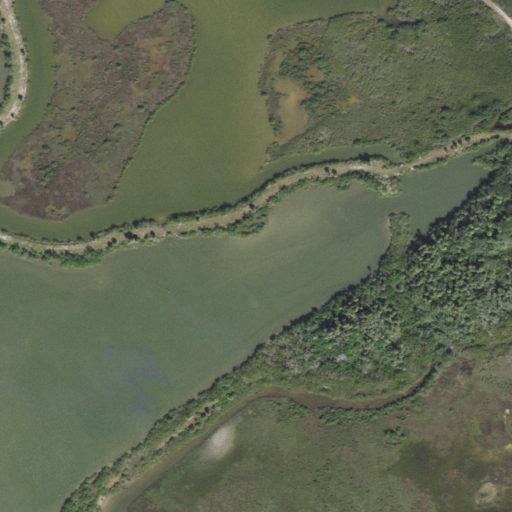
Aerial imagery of island in Florida named Cat Hammock containing herbaceous wetlands, open water, woody wetlands, and barren land